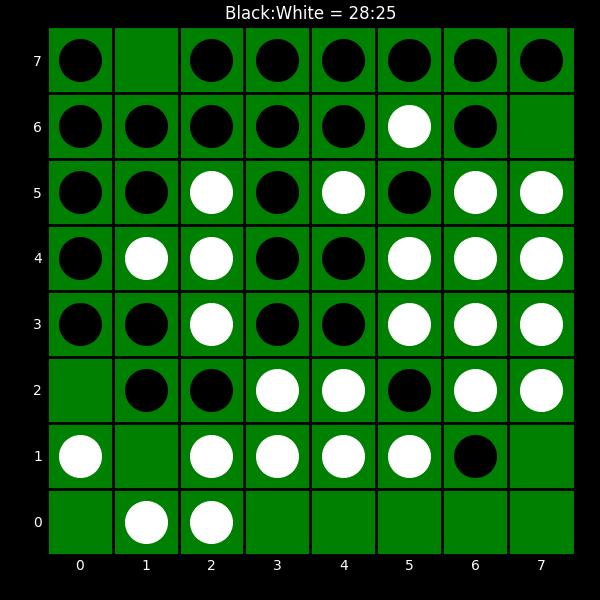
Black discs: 28
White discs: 25